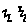
Label: zigzag